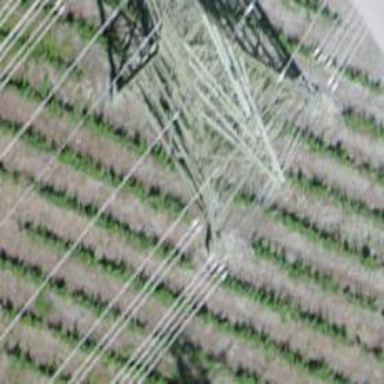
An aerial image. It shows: Power tower.